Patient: sex F, age 51
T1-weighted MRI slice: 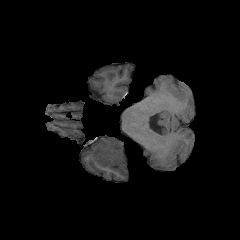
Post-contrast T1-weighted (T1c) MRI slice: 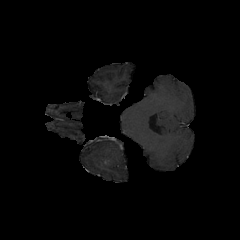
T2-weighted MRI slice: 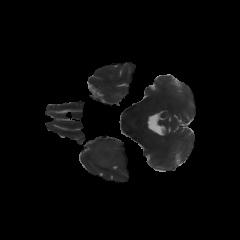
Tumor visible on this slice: yes
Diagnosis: Glioblastoma, IDH-wildtype
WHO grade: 4